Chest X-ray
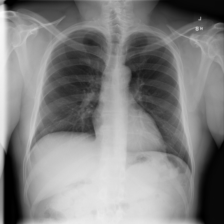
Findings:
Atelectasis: negative
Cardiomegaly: negative
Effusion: negative
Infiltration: negative
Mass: negative
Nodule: positive
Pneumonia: negative
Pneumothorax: negative
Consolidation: negative
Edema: negative
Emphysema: negative
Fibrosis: negative
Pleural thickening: negative
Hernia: negative